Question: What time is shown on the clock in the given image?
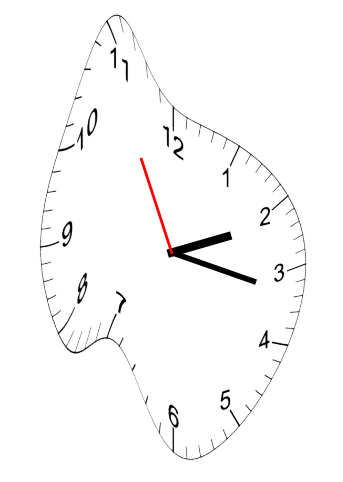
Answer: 02:16:55